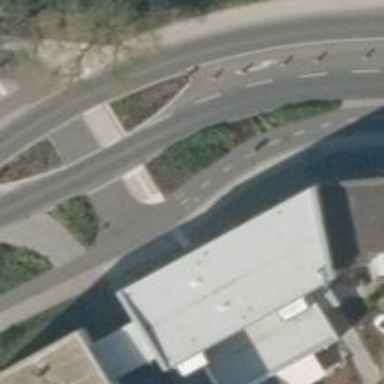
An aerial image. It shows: Asphalt footway designated for bicycles.